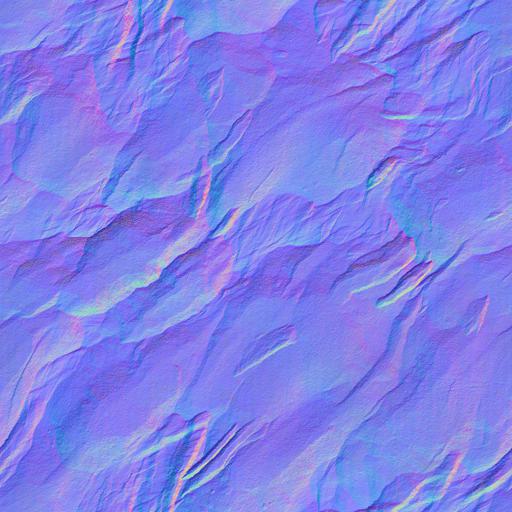
cliff dark grey moss mossy rock stone